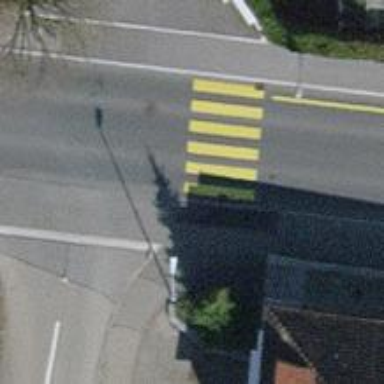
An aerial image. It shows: Kerb barrier.